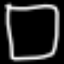
Label: square